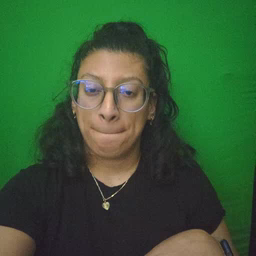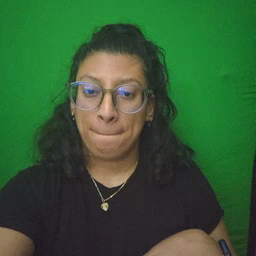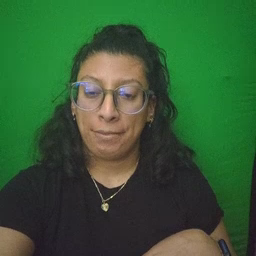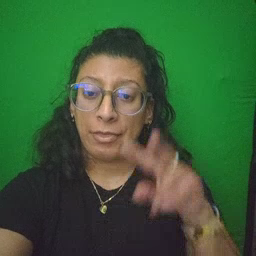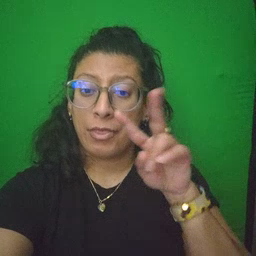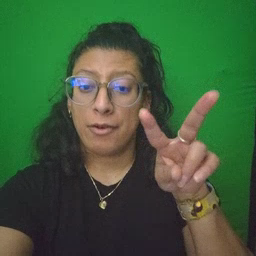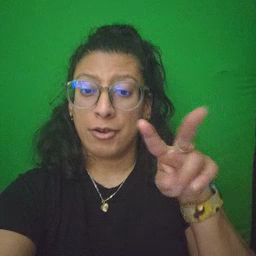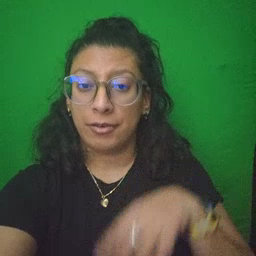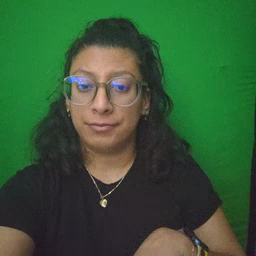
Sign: look